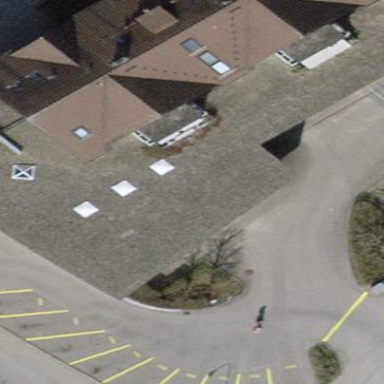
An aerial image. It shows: Building that serves as post office.